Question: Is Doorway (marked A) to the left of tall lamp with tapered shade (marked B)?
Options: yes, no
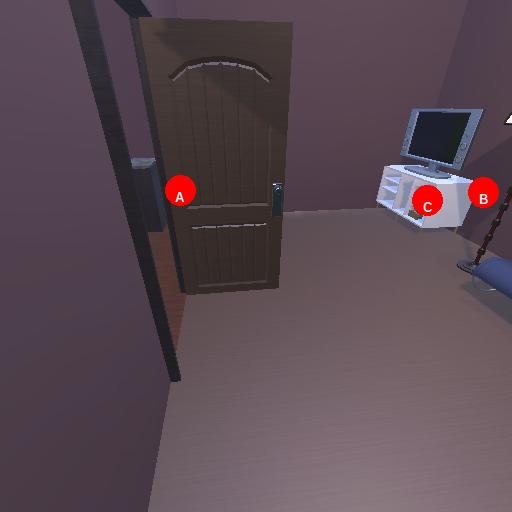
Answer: yes